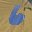
Label: 6